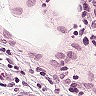
Metastatic tissue present: no